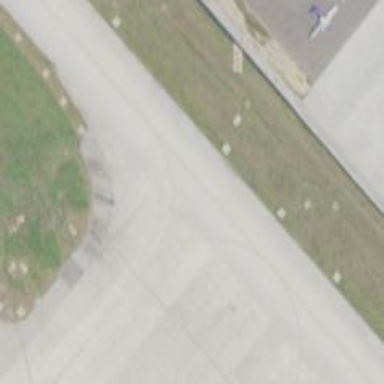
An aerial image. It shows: View of taxiway at the airport.